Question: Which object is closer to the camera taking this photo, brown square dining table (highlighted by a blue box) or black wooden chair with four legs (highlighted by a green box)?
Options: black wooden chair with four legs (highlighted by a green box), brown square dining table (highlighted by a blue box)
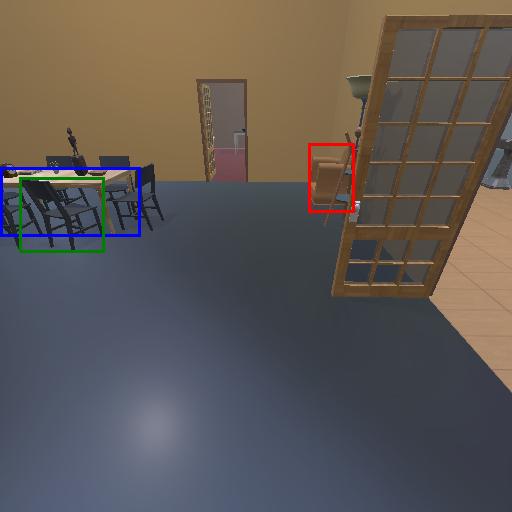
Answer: black wooden chair with four legs (highlighted by a green box)